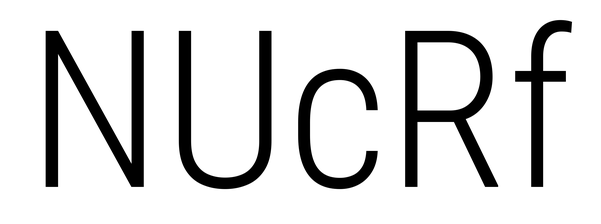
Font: Roboto_Condensed_Light